Question: I've tried many things and read up quite a bit but I cannot figure this out.
I cannot create an add-in so I have to use VBA.
I want to add a a button to the right-click context menu when I right-click on a user. Is this possible?

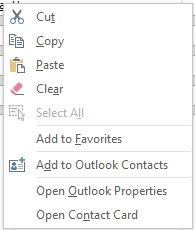
Answer: Yes, it is possible to customize the context menu in Outlook. See <URL> for more information.
But VBA doesn't allow to customize the Fluent UI in Outlook, you need to develop an add-in instead.